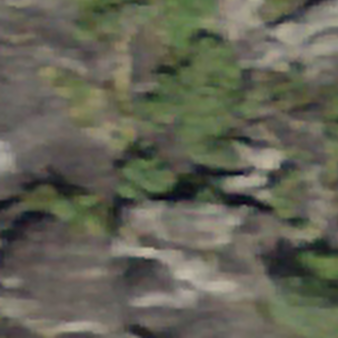
Label: other